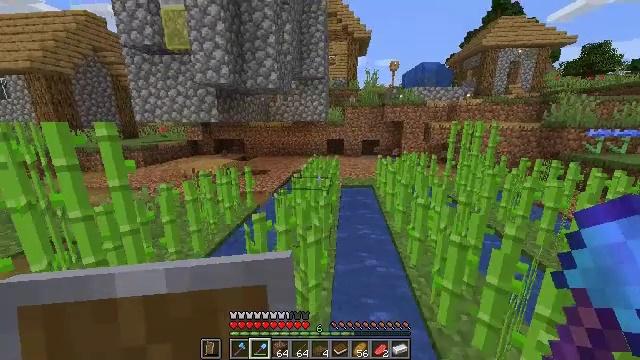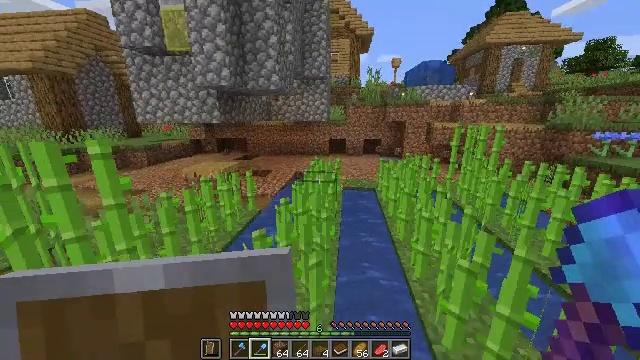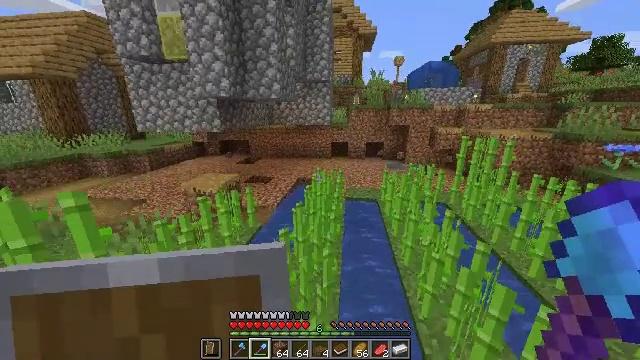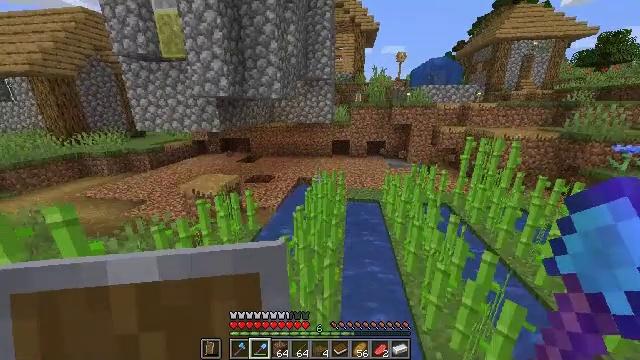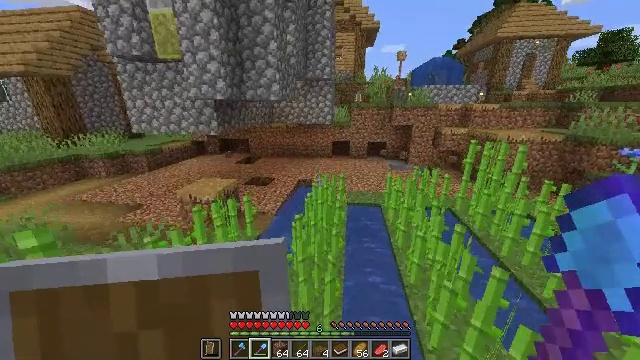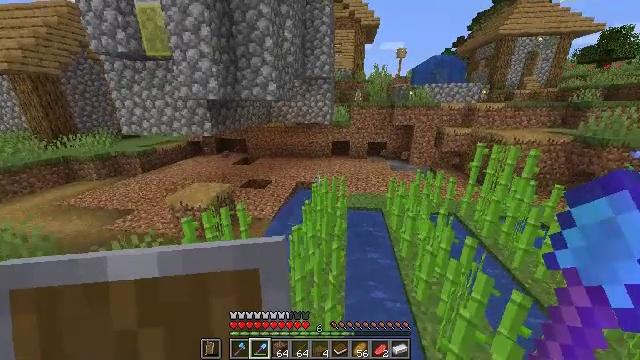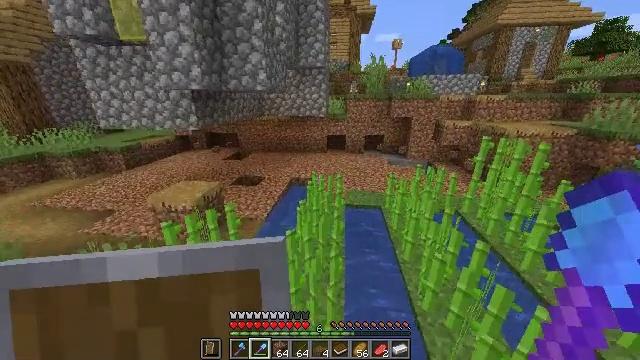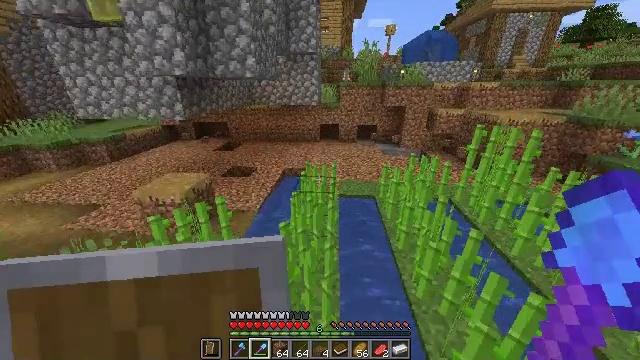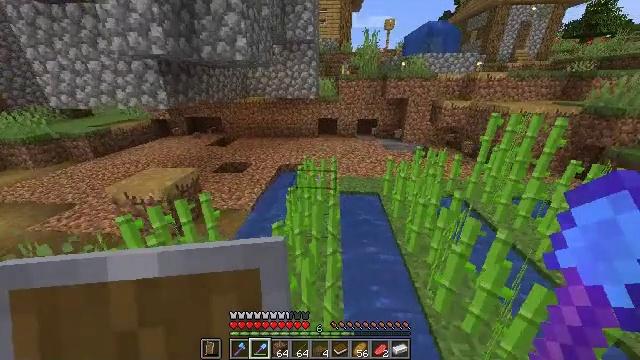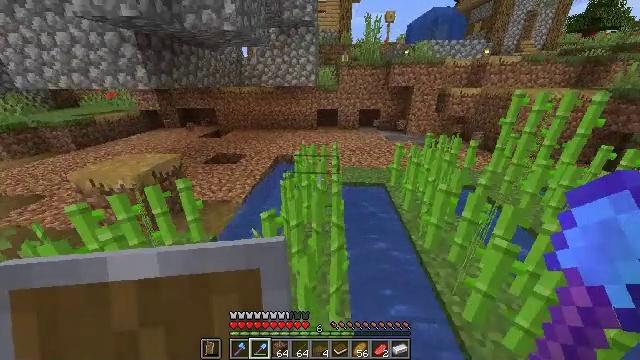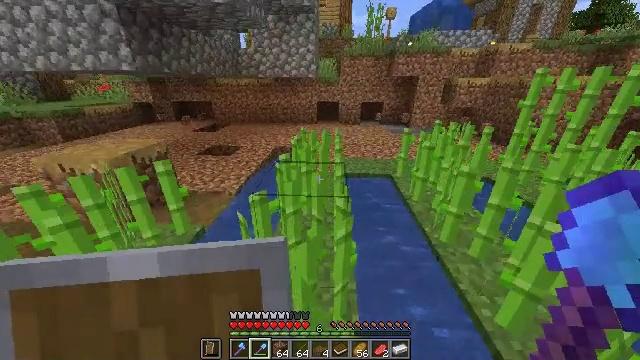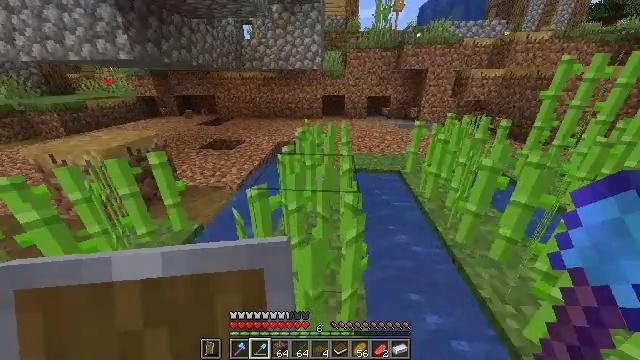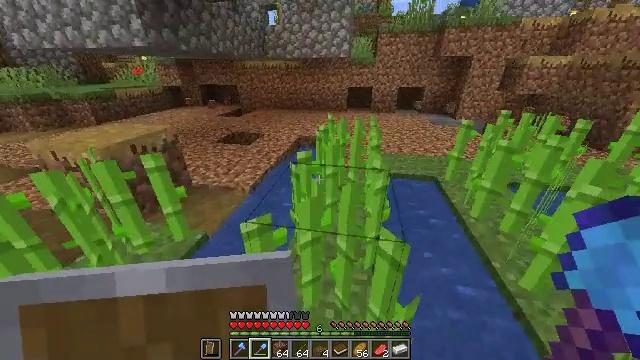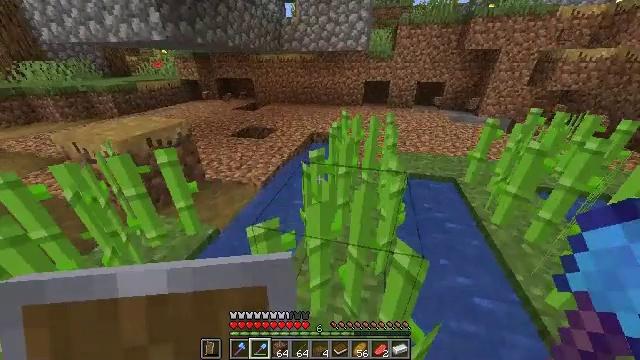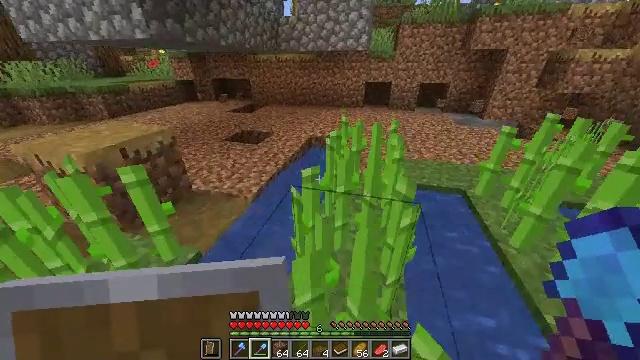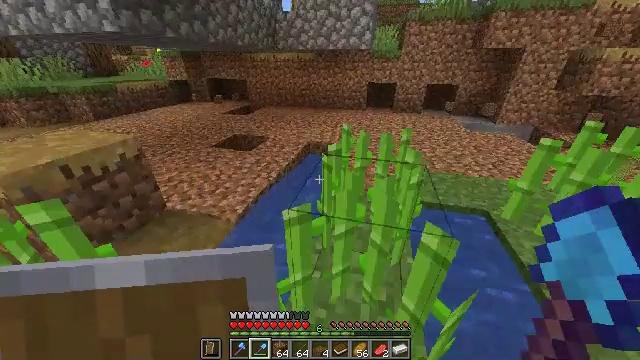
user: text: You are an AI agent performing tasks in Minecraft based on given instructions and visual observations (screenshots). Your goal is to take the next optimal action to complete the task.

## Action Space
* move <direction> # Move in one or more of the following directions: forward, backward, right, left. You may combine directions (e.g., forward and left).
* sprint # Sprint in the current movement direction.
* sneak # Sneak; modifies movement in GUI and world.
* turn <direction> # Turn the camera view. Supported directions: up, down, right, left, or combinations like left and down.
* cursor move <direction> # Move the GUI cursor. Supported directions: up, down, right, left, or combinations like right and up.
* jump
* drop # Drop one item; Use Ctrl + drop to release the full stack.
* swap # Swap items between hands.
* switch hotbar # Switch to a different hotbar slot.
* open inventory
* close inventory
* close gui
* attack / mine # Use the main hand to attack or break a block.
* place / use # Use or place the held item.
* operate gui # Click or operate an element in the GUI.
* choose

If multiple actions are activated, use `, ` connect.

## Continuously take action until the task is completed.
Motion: motion action
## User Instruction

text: Gather the podzol block.
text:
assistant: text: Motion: move forward, sprint, turn down, jump
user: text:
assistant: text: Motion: move forward, sprint, turn down, jump
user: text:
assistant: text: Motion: move forward, sprint, turn down, jump
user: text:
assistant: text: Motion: move forward, sprint, jump
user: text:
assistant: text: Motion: move forward, sprint, jump
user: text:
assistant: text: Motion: move forward, sprint, turn right and down, jump
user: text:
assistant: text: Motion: move forward, sprint, turn right and down
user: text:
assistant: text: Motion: move forward, sprint
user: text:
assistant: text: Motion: move forward, sprint
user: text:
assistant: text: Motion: move forward, sprint
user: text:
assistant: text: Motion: move forward, turn left
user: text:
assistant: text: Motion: move forward, turn left and down
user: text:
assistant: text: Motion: move forward, turn left and down
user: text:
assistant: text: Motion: move forward
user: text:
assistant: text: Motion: move forward
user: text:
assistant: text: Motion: move forward
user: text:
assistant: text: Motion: move forward
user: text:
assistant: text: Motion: turn left and down
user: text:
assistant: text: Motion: turn left and down
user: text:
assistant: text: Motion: turn left
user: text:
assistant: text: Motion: turn left
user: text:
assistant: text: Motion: turn left
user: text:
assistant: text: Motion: turn left and down
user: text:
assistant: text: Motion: turn left
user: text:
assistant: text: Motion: no_op
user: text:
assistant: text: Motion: no_op
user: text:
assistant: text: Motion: turn right
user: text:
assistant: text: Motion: turn right and up
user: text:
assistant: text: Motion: turn right and up
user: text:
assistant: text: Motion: turn right and up